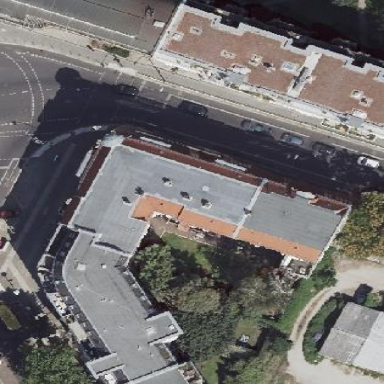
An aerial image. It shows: Building consisting of apartments with double saltbox roof shape.